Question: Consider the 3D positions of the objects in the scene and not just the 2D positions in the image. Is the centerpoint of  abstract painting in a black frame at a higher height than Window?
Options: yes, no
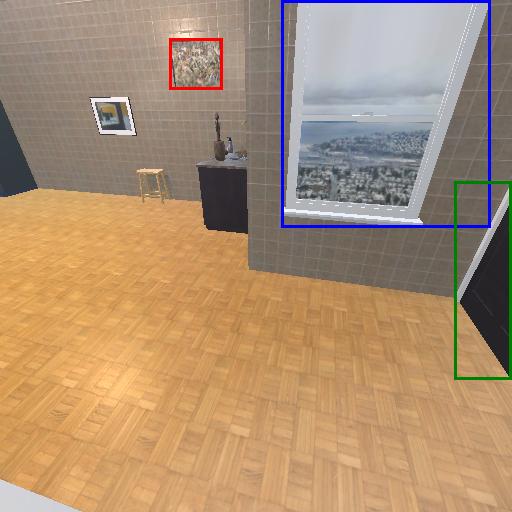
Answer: yes